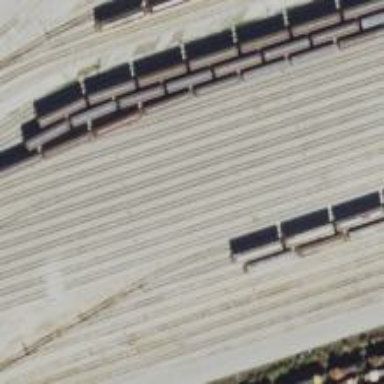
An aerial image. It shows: Disused railway yard.